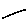
Label: line